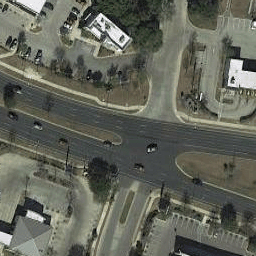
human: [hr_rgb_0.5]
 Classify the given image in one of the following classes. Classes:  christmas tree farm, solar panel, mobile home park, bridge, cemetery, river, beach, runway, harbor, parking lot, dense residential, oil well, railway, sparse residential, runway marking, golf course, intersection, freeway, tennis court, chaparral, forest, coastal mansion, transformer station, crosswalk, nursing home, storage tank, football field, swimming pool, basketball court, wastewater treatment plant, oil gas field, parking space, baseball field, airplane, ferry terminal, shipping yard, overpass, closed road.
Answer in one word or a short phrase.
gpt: intersection